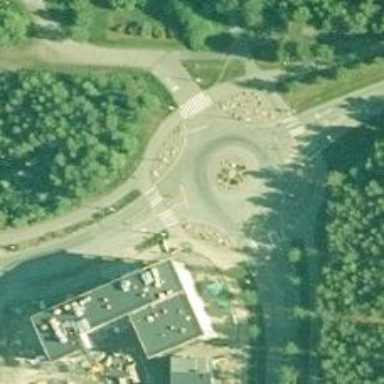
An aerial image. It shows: Tertiary road with asphalt surface leading to roundabout.